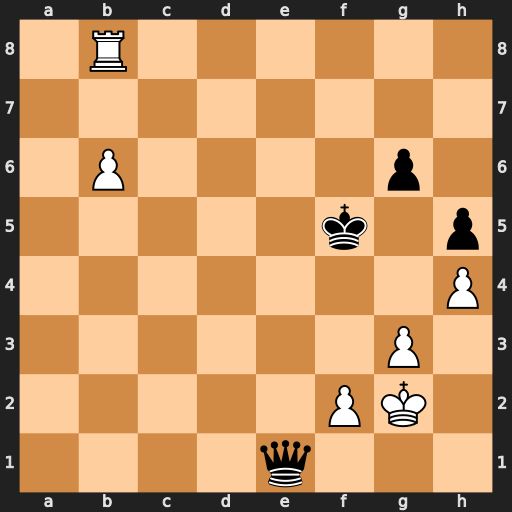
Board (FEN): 1R6/8/1P4p1/5k1p/7P/6P1/5PK1/4q3
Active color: w
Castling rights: -
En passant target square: -
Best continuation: Rf8+ Ke6 Re8+ Kd5 Rxe1